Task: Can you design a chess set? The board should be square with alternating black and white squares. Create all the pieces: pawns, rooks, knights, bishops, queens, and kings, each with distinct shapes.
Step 3140:
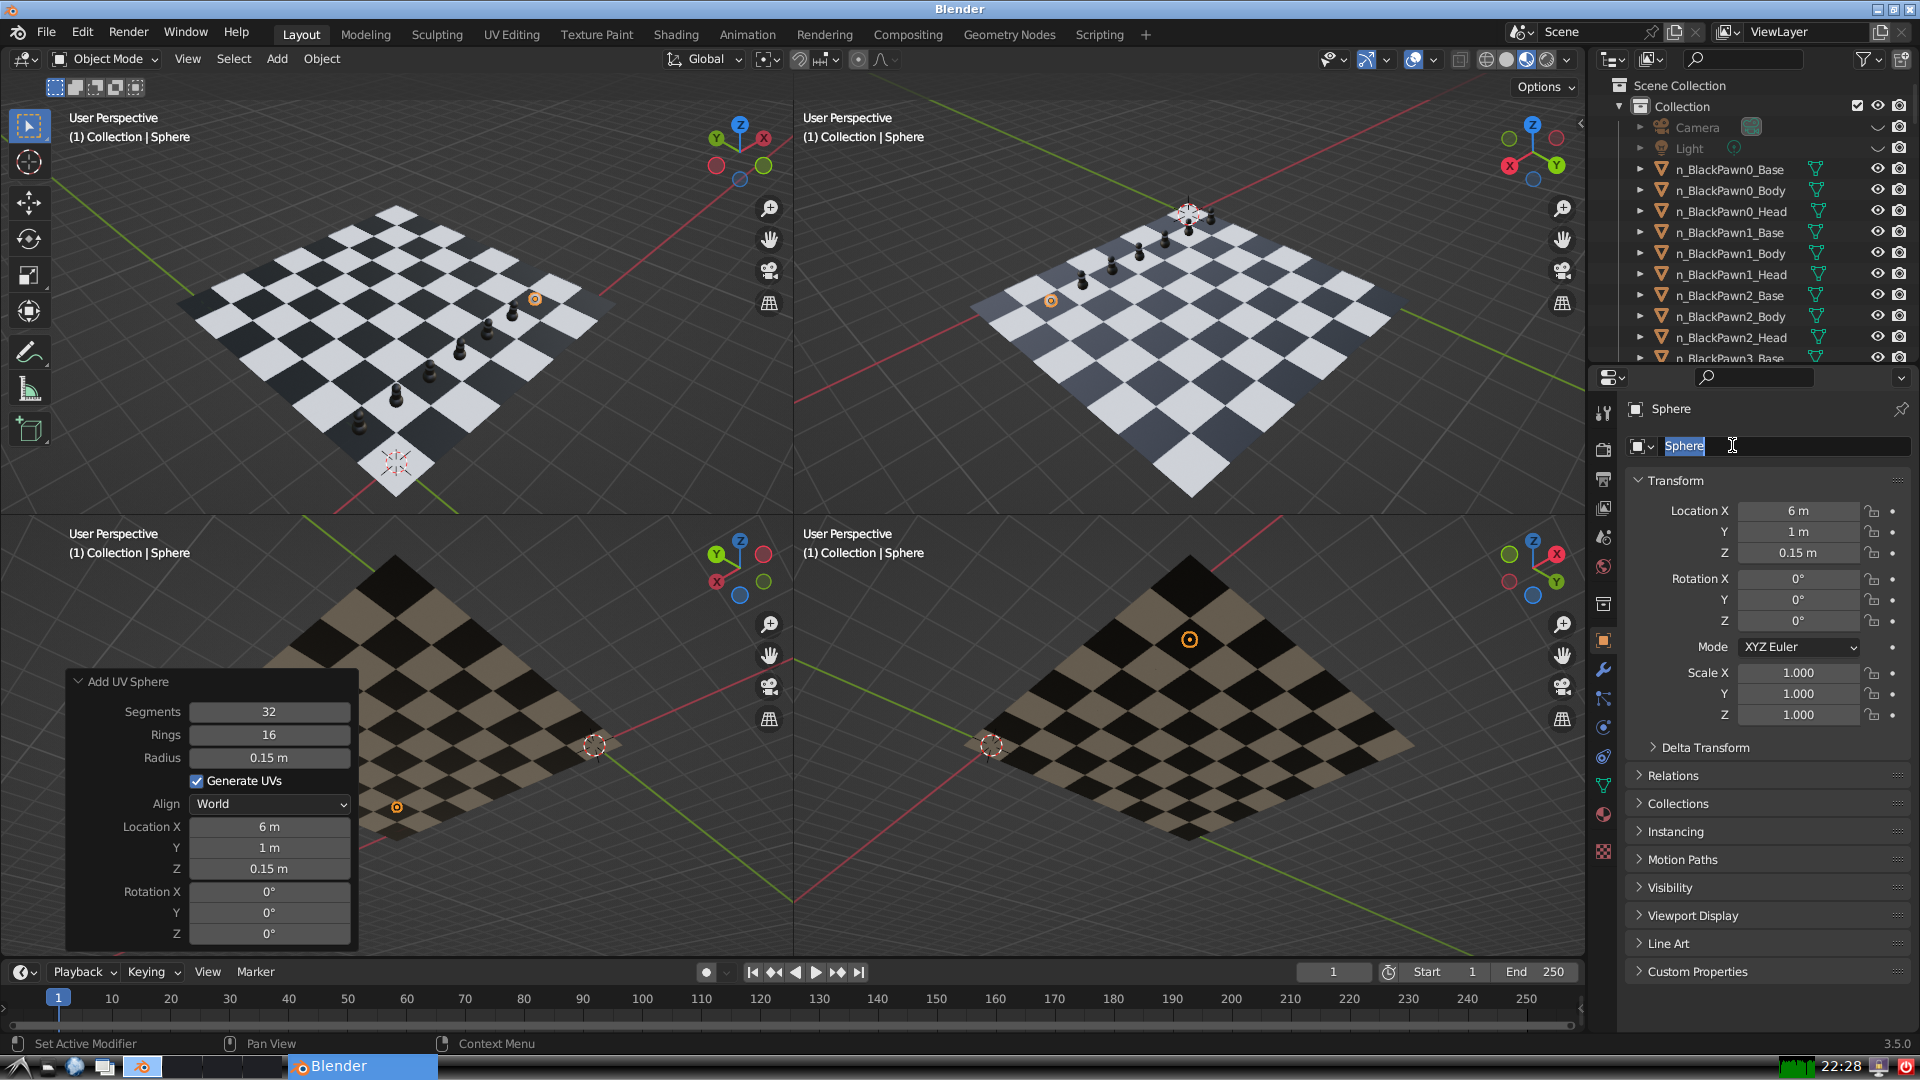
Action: input_text: n_BlackPawn6_Base